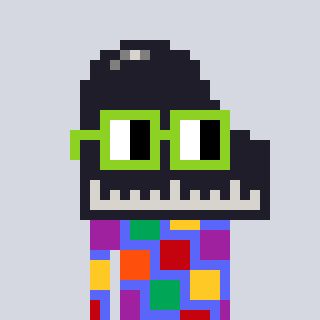
a pixel art character with square light green glasses, a piano-shaped head and a purple-colored body on a cool background